Question: First, let me try to clarify that what I mean by "control flow" is the way the user navigates through my UI. (This may very well not be the correct term for what I'm describing, so please suggest a better one if you know any!)
Most modern applications seem to let the user decide what to do when. The self-contained units of control mostly involve some text entry and a mouse click at most.
For the application I'm working on, I want something different (). The picture below shows a sample GUI which is quite close to what I'm doing, it's just stripped down and the business domain has been changed to make it easy to understand:

The intended control flow is the following:
'''
1 user enters name of recipe, presses Enter
2 user enters ingredient, presses Enter
3 if ingredient field is empty, we're done: go to 9
4 dialog window shows up, queries database with user input and lets him select from a list of possible ingredients
5 if nothing was selected, go to 2
6 user enter amount, presses Enter
7 add this ingredient to an observable collection which is bound to the list
8 go to 2
9 dialog window shows up, prompts user for price of the mixture
'''
My current code for this is based on 'KeyListener's attached to all of those controls which intercept 'Enter' key presses, call the logic involved and then manually 'setFocus()' the appropriate next text field/other control.
This works, but the code looks hard to maintain, and it feels a painful lot like the code I used to write in VB5 a few decades ago.
---
Two reasons:
- -
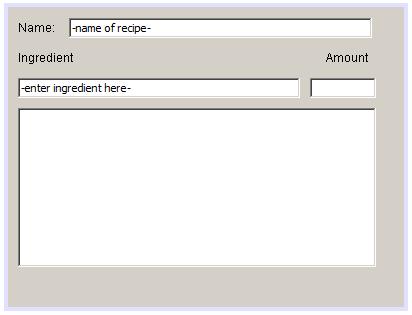
Answer: You are overloading the Enter key. A preferred method would be to have buttons represent actions.
Your amount field is in the wrong place, if it relates to the entire recipe rather than an ingredient. Move it down after the ingredient list.
Back to the buttons. You could have a button after the name field, after the ingredient field, and after the amount field on the bottom. This allows the user to be specific about what they want to update.
You could use a <URL> to keep track of what the user has already done, and what the user can do next. If the user does things out of order, you would return an error message somewhere on your screen, guiding the user as to what to do next.
You would have to enumerate all of the different possibilities of user actions. With 3 buttons, that makes 6 combinations.
- - - - - -
You would decide which combinations are valid, and which are invalid. The state tree has a further complication in that your user is probably going to enter multiple ingredients.
Rather than manage state, you could add a pair of buttons to the bottom of your GUI, OK and Cancel. This allows your user to fill out the fields in any order they choose. You don't check for validity until the OK button is left clicked.
The OK button is the button that's usually tied to the Enter key.
You would still have to have a button after the ingredient field, to allow the user to enter more than one ingredient.